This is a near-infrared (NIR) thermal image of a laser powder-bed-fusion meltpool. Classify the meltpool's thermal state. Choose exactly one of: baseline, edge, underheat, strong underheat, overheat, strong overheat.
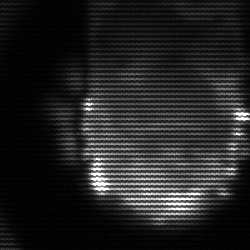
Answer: baseline